高二 · 度量几何学
如图 1-6-9 所示, 有一广告气球, 直径为 $6 \mathrm{~m}$, 放在公司大楼上空, 当行人仰望气球中心的仰角 $\angle B A C$ $=30^{\circ}$ 时, 测得气球的视角为 $2^{\circ}$ (若 $\beta$ 很小时, 可取 $\left.\sin \beta \approx \beta\right)$, 试估算该气球的高 $B C$ 的值约为 (图 1-6-9
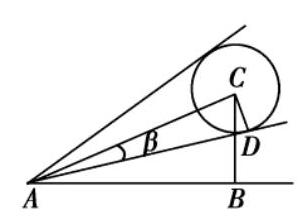
A. $70 \mathrm{~m}$B. $86 \mathrm{~m}$C. $102 \mathrm{~m}$D. $118 \mathrm{~m}$
答案: B
解析: 假设气球到人的距离 $A C$ 为 $s$,$\therefore 6=s \times \sin 2^{\circ}=s \times 2 \times \frac{2 \pi}{360}$,$\therefore s \approx 171.887 \mathrm{~m}$,$\therefore h=B C=s \times \sin 30^{\circ}=85.94 \mathrm{~m} \approx 86 \mathrm{~m}$.